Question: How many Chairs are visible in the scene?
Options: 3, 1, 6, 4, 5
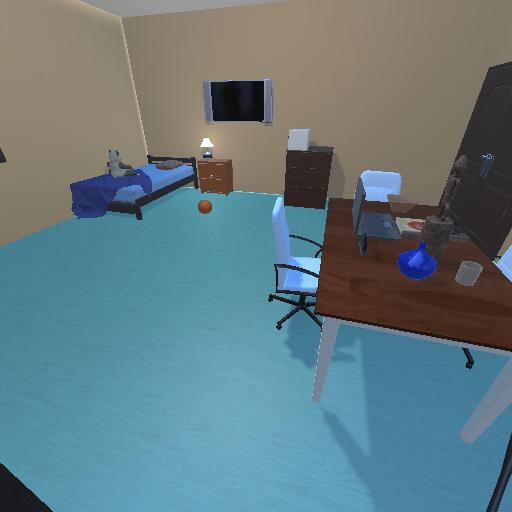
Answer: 3